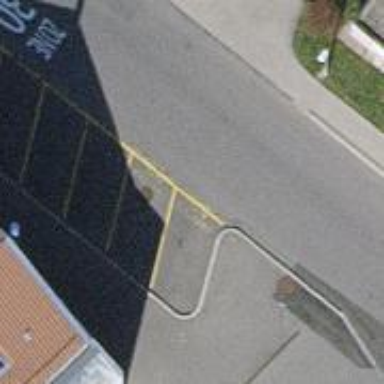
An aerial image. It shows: Street-side parking lot with asphalt surface.